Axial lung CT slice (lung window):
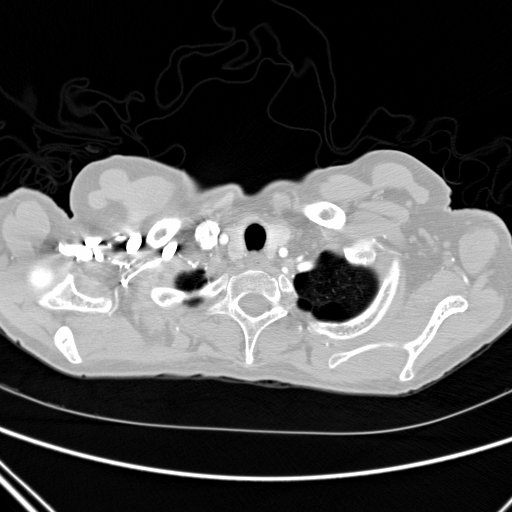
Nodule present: no